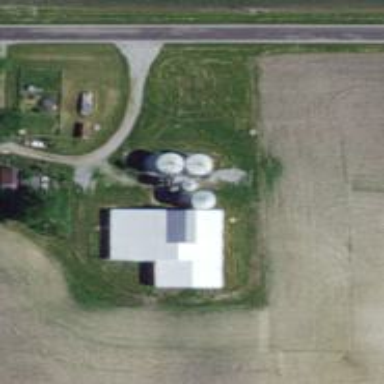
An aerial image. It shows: Silo.